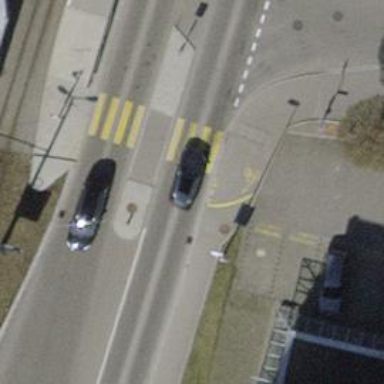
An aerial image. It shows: Marked zebra crossing with island.